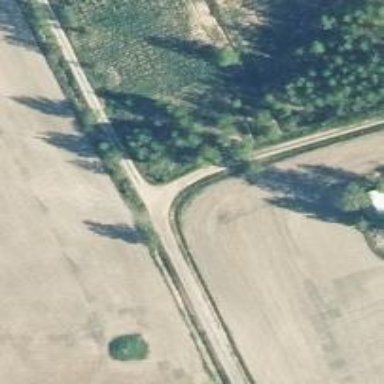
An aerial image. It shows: Track with grade 5 tracktype.